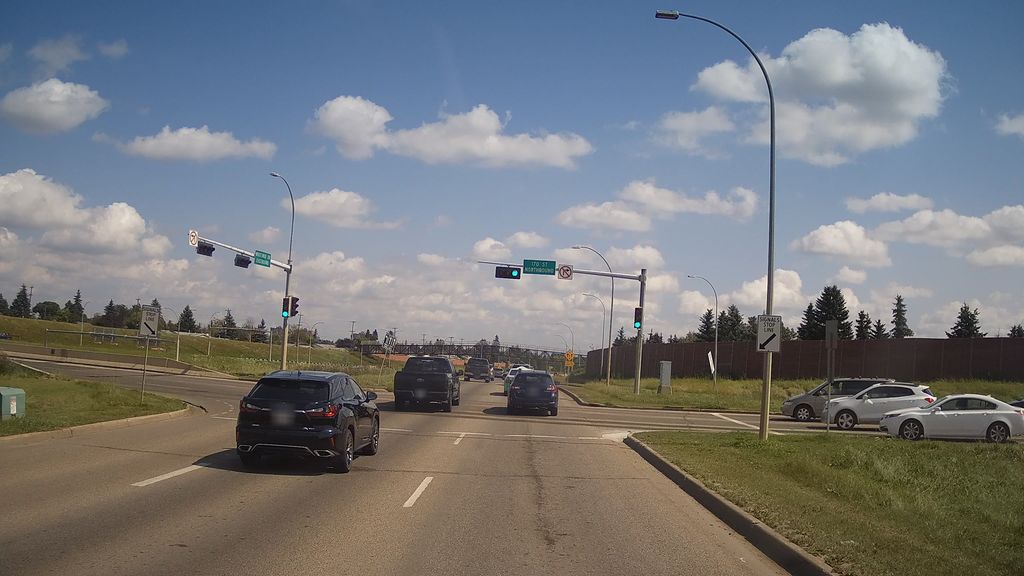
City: edmonton